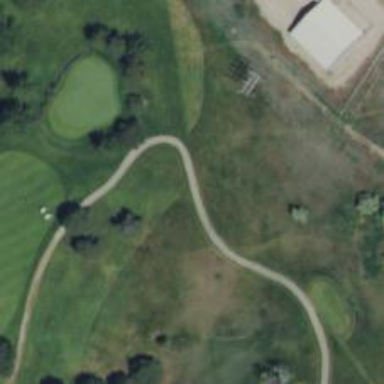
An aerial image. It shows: Pathway for golfing.